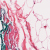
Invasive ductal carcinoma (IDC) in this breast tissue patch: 0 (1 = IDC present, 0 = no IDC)